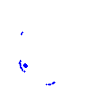
Particle: pion